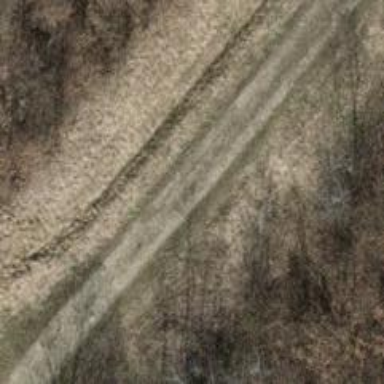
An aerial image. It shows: Dirt track road with grade3 tracktype.